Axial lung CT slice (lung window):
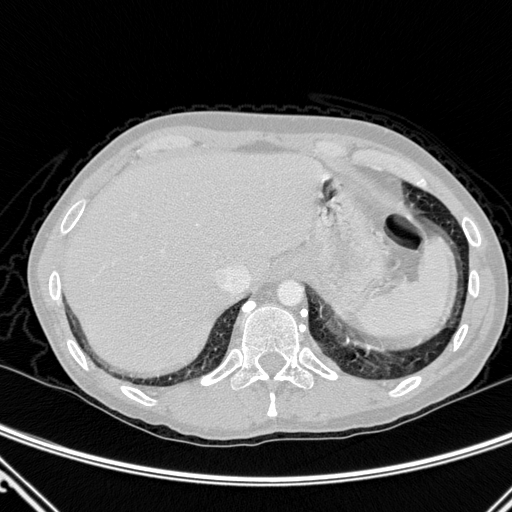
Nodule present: no